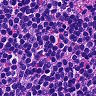
Metastatic tissue present: no